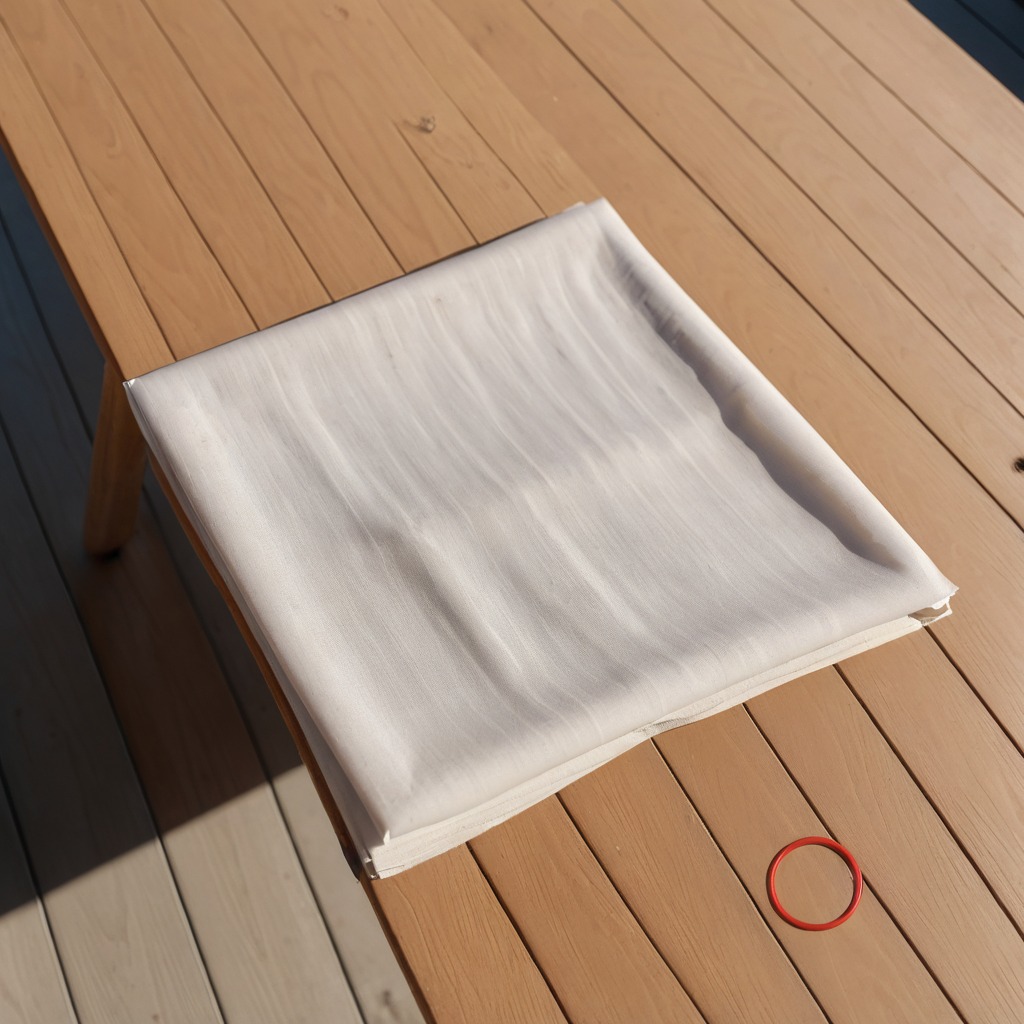
A rubber O-ring is lying on a wooden table in an outdoor workshop during daytime bright natural light soft shadows worn but beneath the cloth.